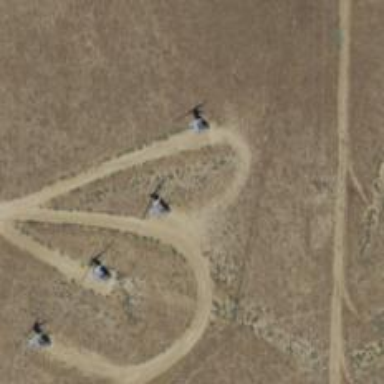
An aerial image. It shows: Wind power generator utilizing wind turbines.